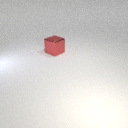
large red metal cube